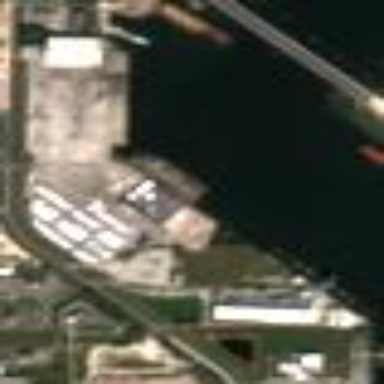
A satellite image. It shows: Industrial area designated for port activities.